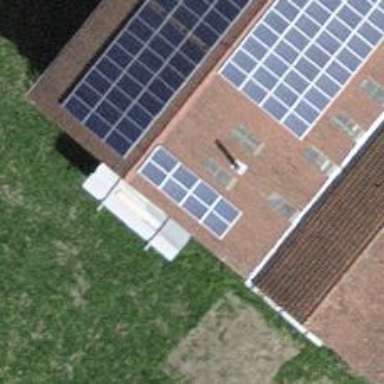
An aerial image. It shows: Solar power generator.